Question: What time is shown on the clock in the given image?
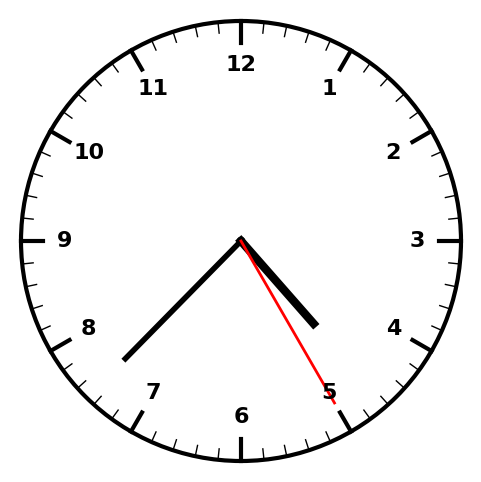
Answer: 04:37:25